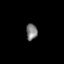
Tissue: lung
Cell type: Endothelial cells
Senescence score: 0.5404
Nuclear area (px): 181
Mean DAPI intensity: 124.906